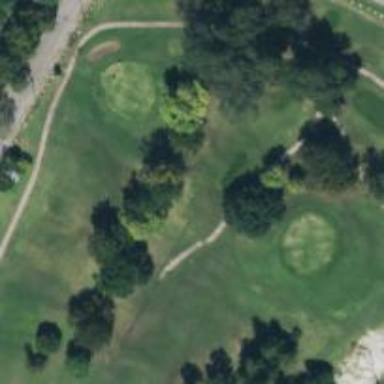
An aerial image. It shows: Golf tee.